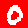
Digit: 0